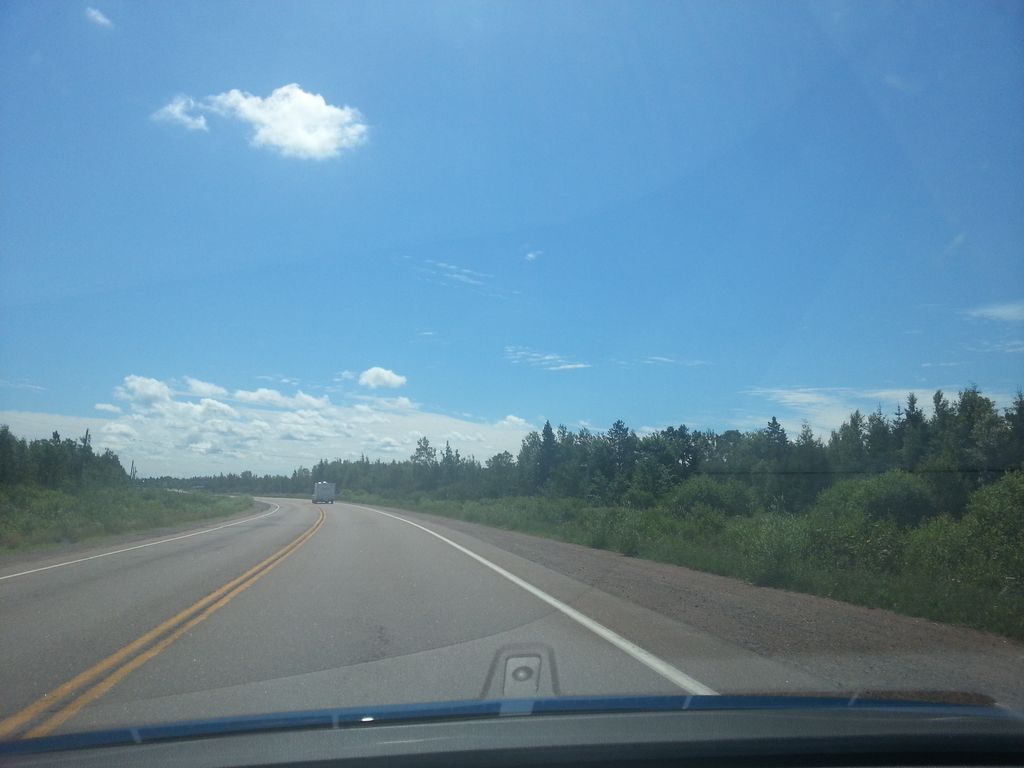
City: charlottetown